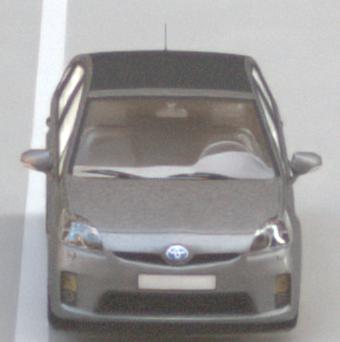
Make: Toyota
Model: Prius 1.5 Hybrid
Detailed model: Prius (HW2)
Model produced from: 2006/03
Model produced until: 2009/06
Doors: 5
Color: gray
Road condition: dry road
Daytime: morning or afternoon
Contrast: medium contrast